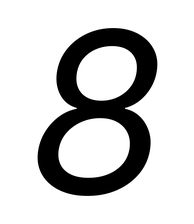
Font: Inter-Italic_Italic